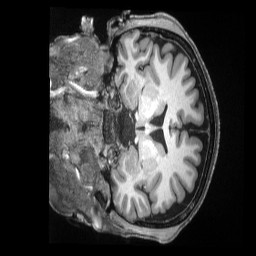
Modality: T1w
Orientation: coronal
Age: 39
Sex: female
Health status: ill
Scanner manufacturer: siemens
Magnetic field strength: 3 T
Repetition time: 2.5 s
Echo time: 0.00181 s